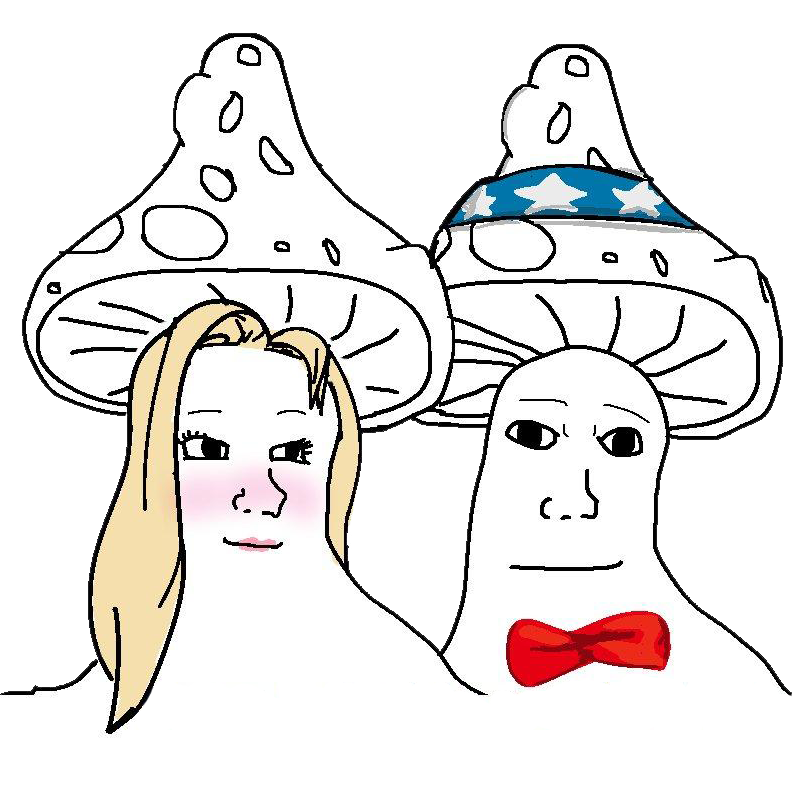
Label: 5_Shroomjak